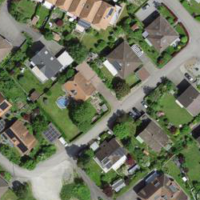
EUNIS habitat code: 55
Species observed at this site:
Accipiter nisus